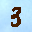
Label: 3